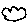
Label: cloud